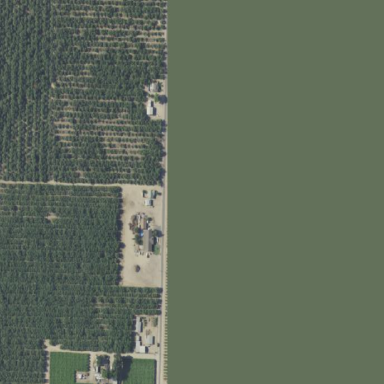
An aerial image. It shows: Orchard.